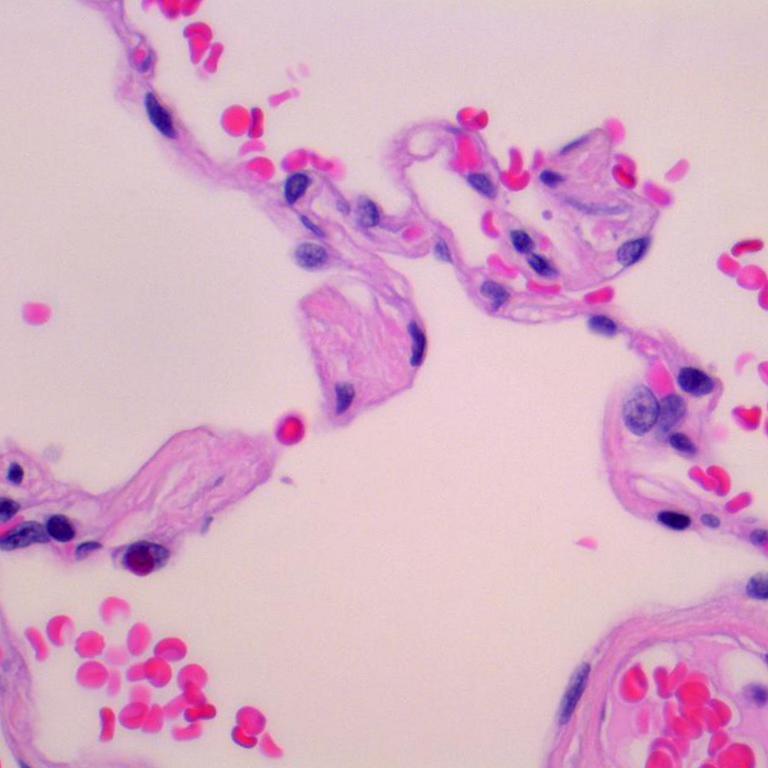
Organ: lung
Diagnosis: benign